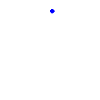
Particle: pion